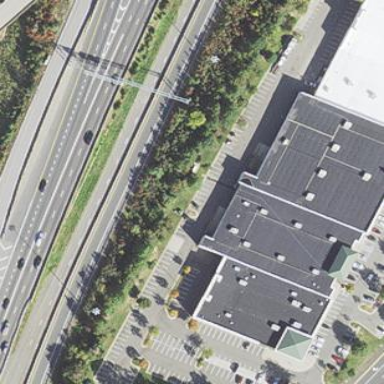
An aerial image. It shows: Retail building.